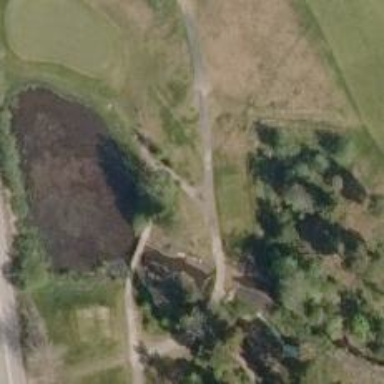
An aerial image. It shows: Path for both road and golf.